Interaction volume radius: 5 \u00c5
Interaction volume height: 15 \u00c5
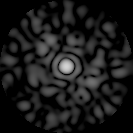
Disorder parameter: 0.8099